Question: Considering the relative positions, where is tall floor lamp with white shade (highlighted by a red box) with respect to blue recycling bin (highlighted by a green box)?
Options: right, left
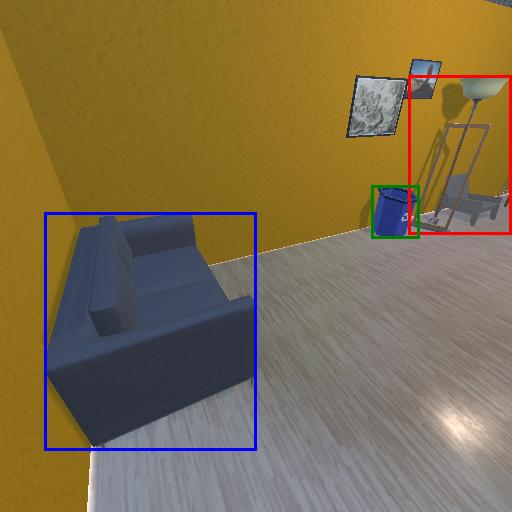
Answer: right